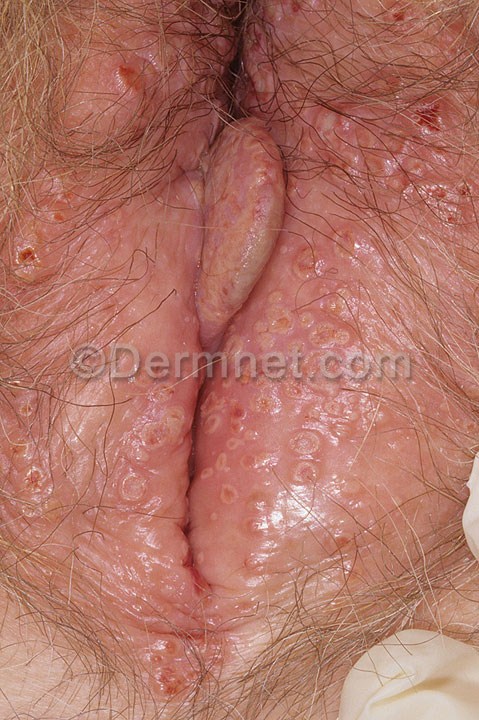
Disease: Herpes HPV and other STDs Photos